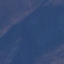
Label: HerbaceousVegetation